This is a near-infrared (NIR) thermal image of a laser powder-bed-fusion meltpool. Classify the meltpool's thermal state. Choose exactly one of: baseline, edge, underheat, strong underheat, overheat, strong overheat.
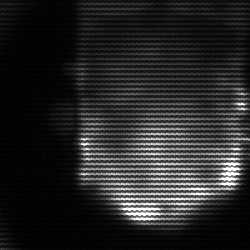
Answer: baseline